Question: My server was hosted in Bluehost (Apache), the certificate was working fine. Now, I'm using Google Cloud for multiple pages in NodeJS on different port using 'proxy_pass'. I am trying to configure the SSL but I have problems. I was looking for similar questions, but it still shows the same error. I created the key file following this <URL>
:
> 2015/07/08 10:47:20 [emerg] 2950#0: SL_CTX_use_PrivateKey_file("/etc/nginx/ssl/domain_com/domain_com.key") failed (SSL: error:0B080074:x509 certificate routines:X509_check_private_key:key values mismatch)
When I put on console:
shows me this:
'''
Modulus=D484DD1......512 characters in total......5A8F3DEF999005F
'''
:
'''
Modulus=B1E3B0A.......512 characters in total......AFC79424BE139
'''
This is my Nginx setup:
'''
server {
listen 443;
server_name www.domain.com;
ssl_certificate /etc/nginx/ssl/domain_com/ssl-bundle.crt;
ssl_certificate_key /etc/nginx/ssl/domain_com/domain_com.key;
ssl on;
ssl_session_cache builtin:1000 shared:SSL:10m;
ssl_protocols TLSv1 TLSv1.1 TLSv1.2;
ssl_ciphers HIGH:!aNULL:!eNULL:!EXPORT:!CAMELLIA:!DES:!MD5:!PSK:!RC4;
ssl_prefer_server_ciphers on;
access_log /var/log/nginx/domain_com.access.log;
location / {
proxy_set_header Host $host;
proxy_set_header X-Real-IP $remote_addr;
proxy_set_header X-Forwarded-For $proxy_add_x_forwarded_for;
proxy_set_header X-Forwarded-Proto $scheme;
proxy_pass http://localhost:8086;
proxy_read_timeout 90;
proxy_redirect http://localhost:8086 https://www.domain.com;
}
}
'''
---

---
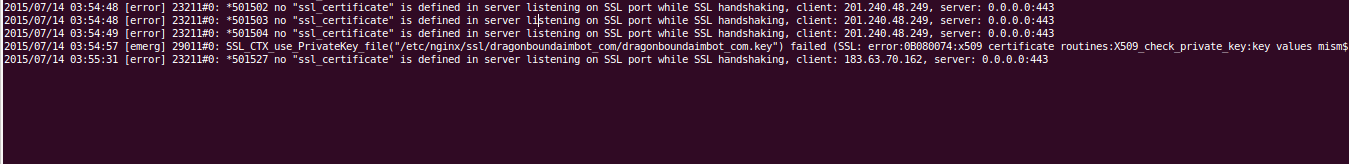
Answer: The problem may occur in case of wrong concatenation order. You tried:
'''
cat www_example_com.crt COMODORSADomainValidationSecureServerCA.crt COMODORSAAddTrustCA.crt AddTrustExternalCARoot.crt > ssl-bundle.crt
'''
Which looks correct, but concatenation usually require to eliminate extra download from root CA, therefore Nginx creator <URL>:
> Browsers usually store intermediate certificates which they receive
and which are signed by trusted authorities, so actively used browsers
may already have the required intermediate certificates and may not
complain about a certificate sent without a chained bundle.
<URL> explicitly says:
> If the server certificate and the bundle have been concatenated in
the wrong order, nginx will fail to start and will display the error
message:'''
SSL_CTX_use_PrivateKey_file(" ... /www.example.com.key") failed
(SSL: error:0B080074:x509 certificate routines:
X509_check_private_key:key values mismatch)
'''
because nginx has tried to use the private key with the bundle's first
certificate instead of the server certificate.
So to solve the problem please try:
1. Attach www_example_com.crt to ssl_certificate Nginx config key
2. Download latest Comodo CA certificates SHA2 from official web page and try one more time to concatenate the bundle